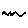
Label: zigzag